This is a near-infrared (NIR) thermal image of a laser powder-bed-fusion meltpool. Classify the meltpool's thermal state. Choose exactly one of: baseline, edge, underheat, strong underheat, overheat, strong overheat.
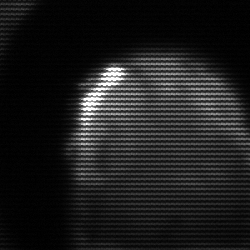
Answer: edge